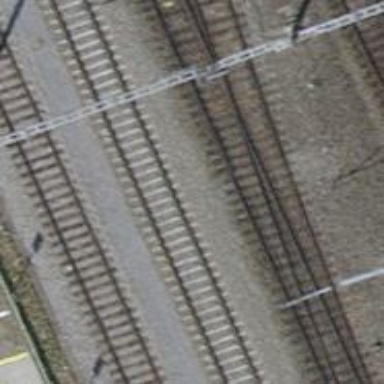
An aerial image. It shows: Single railway track with electrification through contact line.